Question: I'm trying to use 'stat_ecdf()' to plot cumulative successes as a function of a rank score created by a predictive model.
'''
#libraries
require(ggplot2)
require(scales)
# fake data for reproducibility
set.seed(123)
n <- 200
df <- data.frame(model_score= rexp(n=n,rate=1:n),
obs_set= sample(c("training","validation"),n,replace=TRUE))
df$model_rank <- rank(df$model_score)/n
df$target_outcome <- rbinom(n,1,1-df$model_rank)
# Plot Gain Chart using stat_ecdf()
ggplot(subset(df,target_outcome==1),aes(x = model_rank)) +
stat_ecdf(aes(colour = obs_set), size=1) +
scale_x_continuous(limits=c(0,1), labels=percent,breaks=seq(0,1,.1)) +
xlab("Model Percentile") + ylab("Percent of Target Outcome") +
scale_y_continuous(limits=c(0,1), labels=percent) +
geom_segment(aes(x=0,y=0,xend=1,yend=1),
colour = "gray", linetype="longdash", size=1) +
ggtitle("Gain Chart")
'''

All I want to do is force the ECDF to start at (0,0) and end at (1,1) so that there are no gaps at the beginning or end of the curve. If possible, I'd like to do it within the syntax of 'ggplot2', but I'd settle for a clever workaround.
@Henrik this is NOT a duplicate of <URL> that need fixed.
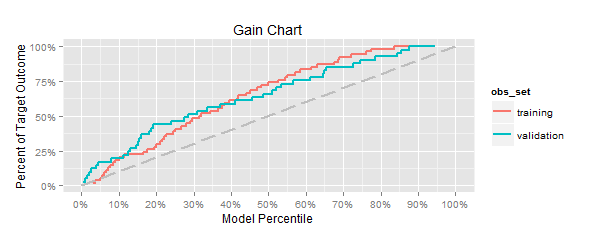
Answer: Unfortunately, the definition of 'stat_ecdf' gives no wiggle room here; it determines the endpoints internally.
There is a somewhat advanced solution. With the latest version of ggplot2 ('devtools::install_github("hadley/ggplot2")'), the extensibility is improved, to the point where it is possible to override this behavior, but not without some boilerplate.
'''
stat_ecdf2 <- function(mapping = NULL, data = NULL, geom = "step",
position = "identity", n = NULL, show.legend = NA,
inherit.aes = TRUE, minval=NULL, maxval=NULL,...) {
layer(
data = data,
mapping = mapping,
stat = StatEcdf2,
geom = geom,
position = position,
show.legend = show.legend,
inherit.aes = inherit.aes,
stat_params = list(n = n, minval=minval,maxval=maxval),
params = list(...)
)
}
StatEcdf2 <- ggproto("StatEcdf2", StatEcdf,
calculate = function(data, scales, n = NULL, minval=NULL, maxval=NULL, ...) {
df <- StatEcdf$calculate(data, scales, n, ...)
if (!is.null(minval)) { df$x[1] <- minval }
if (!is.null(maxval)) { df$x[length(df$x)] <- maxval }
df
}
)
'''
Now, 'stat_ecdf2' will behave the same as 'stat_ecdf', but with an optional 'minval' and 'maxval' parameter. So this will do the trick:
'''
ggplot(subset(df,target_outcome==1),aes(x = model_rank)) +
stat_ecdf2(aes(colour = obs_set), size=1, minval=0, maxval=1) +
scale_x_continuous(limits=c(0,1), labels=percent,breaks=seq(0,1,.1)) +
xlab("Model Percentile") + ylab("Percent of Target Outcome") +
scale_y_continuous(limits=c(0,1), labels=percent) +
geom_segment(aes(x=0,y=0,xend=1,yend=1),
colour = "gray", linetype="longdash", size=1) +
ggtitle("Gain Chart")
'''
The big caveat here is that I don't know if the current extensibility model will be supported in the future; it has changed several times in the past, and the change to use "ggproto" is recent -- like July 15th 2015 recent.
As a plus, this gave me a chance to really dig into ggplot's internals, which is something that I've been meaning to do for a while.